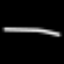
Label: line